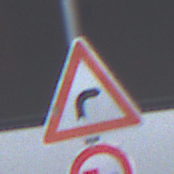
Verkehrszeichen: KurveRechts
Zusatzzeichen unten: UeberholverbotKraftfahrzeuge
Umgebung: Outdoor, Suburban
Tageszeit: MorningAfternoon
Wetter: Overcast
Licht: Natural
Jahreszeit: NotSpecified
Kontrast: LowContrast